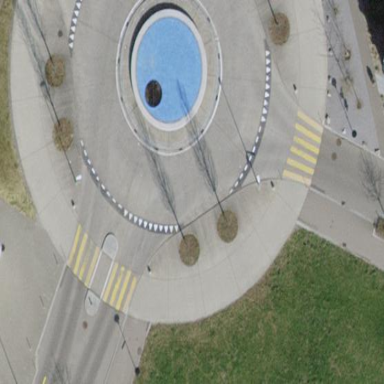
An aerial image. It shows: Roundabout on tertiary road with concrete surface.